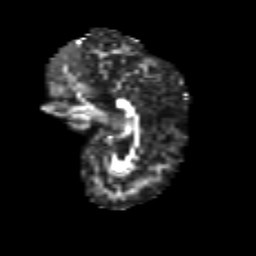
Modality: FA
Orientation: sagittal
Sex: female
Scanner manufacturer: siemens
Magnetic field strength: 3 T
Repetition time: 5 s
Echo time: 0.071 s